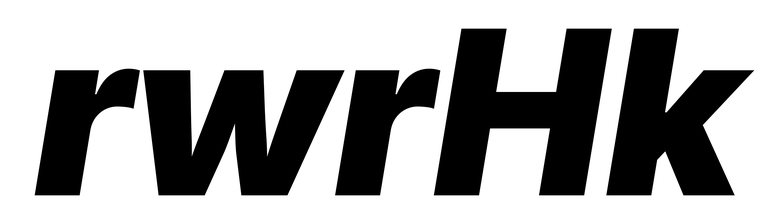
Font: Inter-Italic_Black_Italic